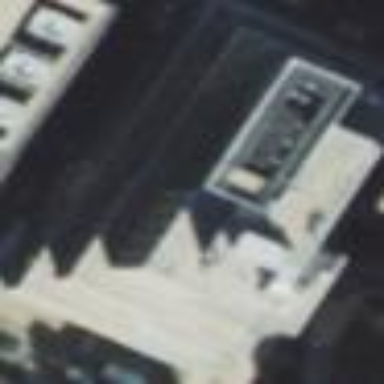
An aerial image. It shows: Part of building with flat concrete roof.